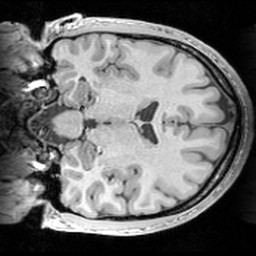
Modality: T1w
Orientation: coronal
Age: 26
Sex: male
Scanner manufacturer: siemens
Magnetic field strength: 3 T
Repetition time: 1.63 s
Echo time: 0.00311 s